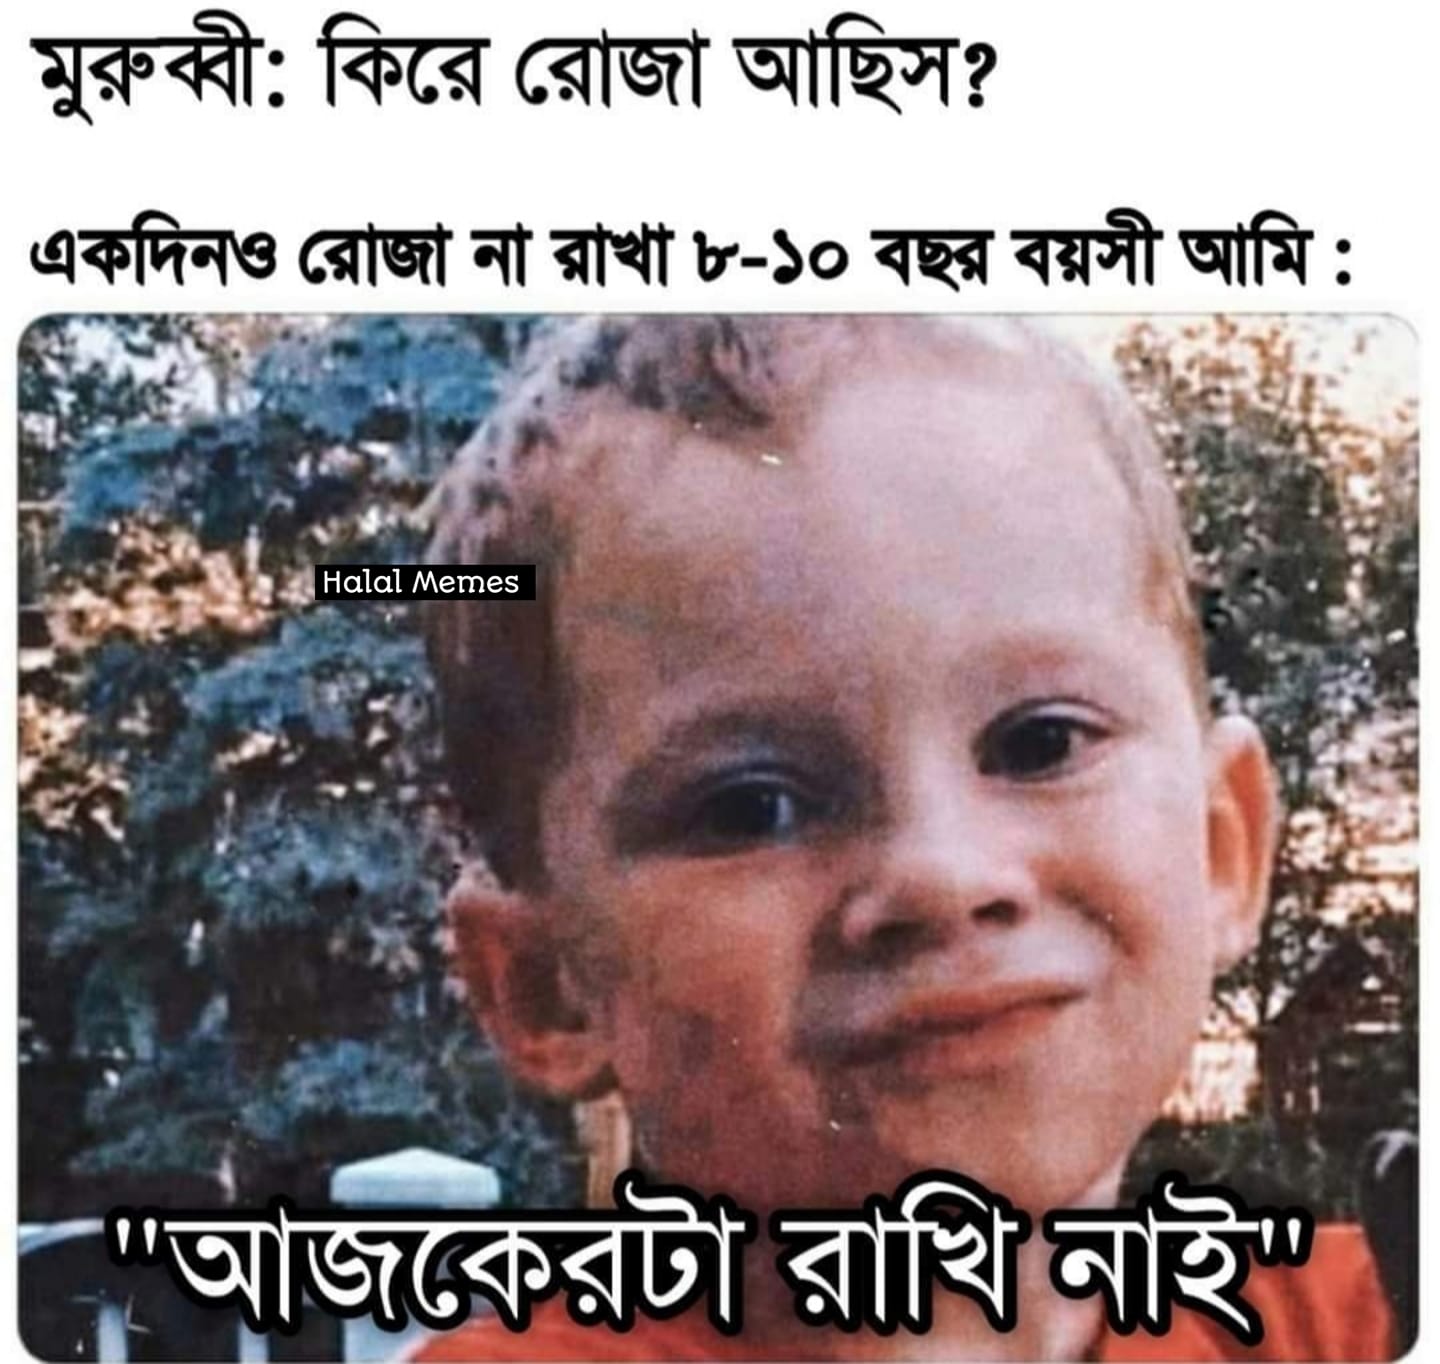
Caption: মুরুব্বীঃ কিরে রোজা আছিস ?  একদিনও রোজা না রাখা ৮-১০ বছর বয়সী আমিঃ    "আজকেরটা রাখি নাই"
Label: non-hate